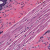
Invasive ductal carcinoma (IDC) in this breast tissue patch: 1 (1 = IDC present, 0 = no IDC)